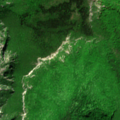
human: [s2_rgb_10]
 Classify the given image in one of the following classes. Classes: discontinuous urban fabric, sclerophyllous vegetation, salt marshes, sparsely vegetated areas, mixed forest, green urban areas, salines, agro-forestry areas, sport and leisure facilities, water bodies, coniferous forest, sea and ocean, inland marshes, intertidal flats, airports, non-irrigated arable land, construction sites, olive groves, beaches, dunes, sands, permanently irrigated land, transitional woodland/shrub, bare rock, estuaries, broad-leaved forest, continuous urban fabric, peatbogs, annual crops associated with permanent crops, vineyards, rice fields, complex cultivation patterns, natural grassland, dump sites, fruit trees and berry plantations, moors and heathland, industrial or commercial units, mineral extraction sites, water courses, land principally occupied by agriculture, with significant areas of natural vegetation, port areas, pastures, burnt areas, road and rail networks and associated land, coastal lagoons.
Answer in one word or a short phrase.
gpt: broad-leaved forest, coniferous forest, transitional woodland/shrub, sparsely vegetated areas